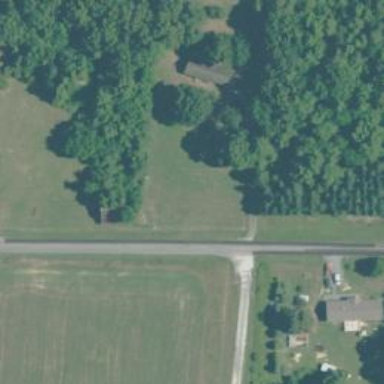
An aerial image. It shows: Driveway leading to service road.